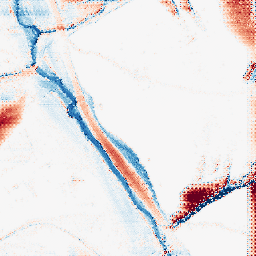
Category: morphological
Decomposition family: morphological_rect
Decomposition parameters: operation: average
width: 50
height: 5
Upsampling method: regularized
Upsampling parameters: scale: 2
lambda_reg: 0.1
Upsampling scale: 2